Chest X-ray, PA view. Patient: 64 years old, sex F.
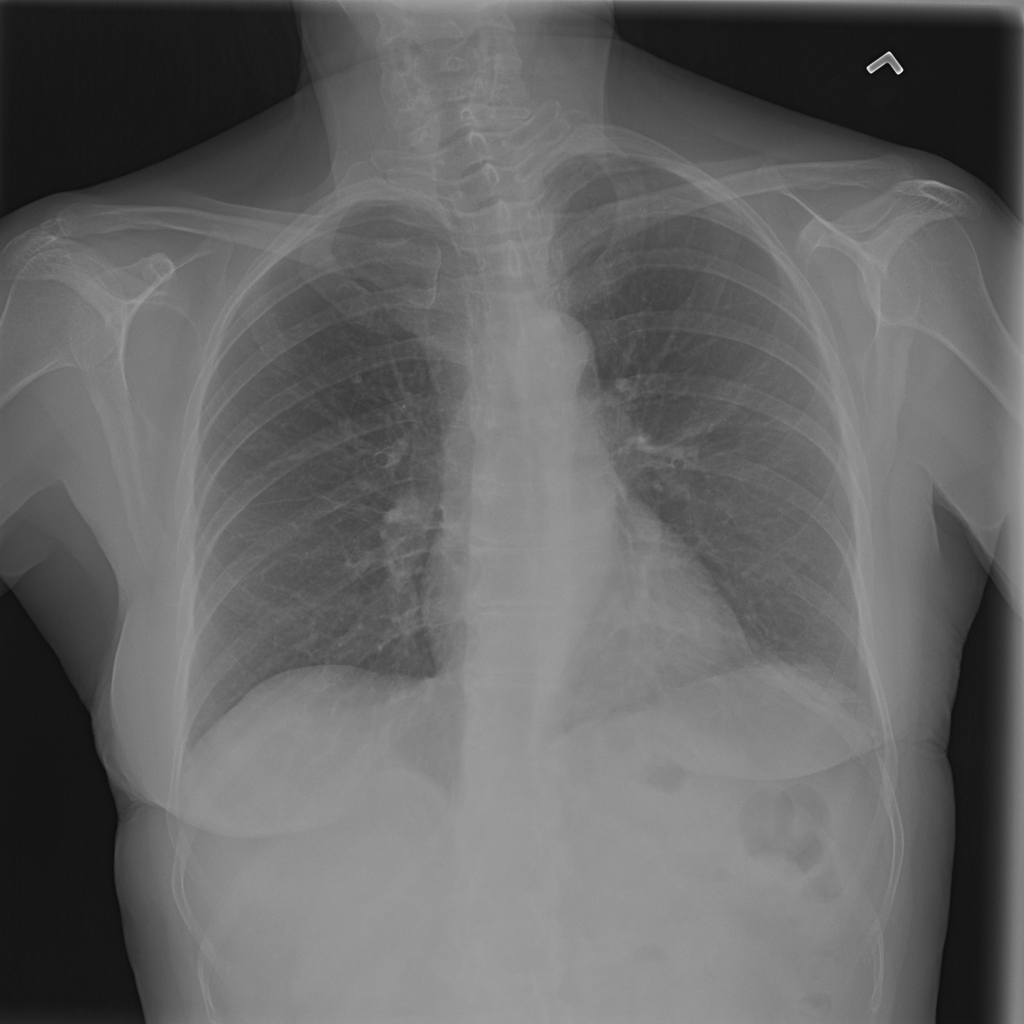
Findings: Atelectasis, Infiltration